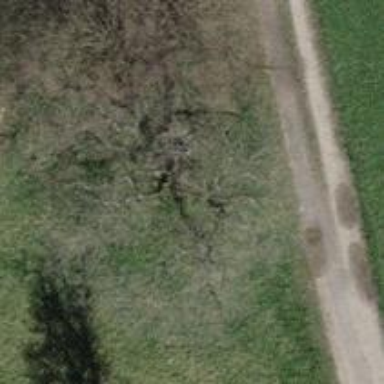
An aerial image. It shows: Agricultural area with deciduous broadleaved trees.